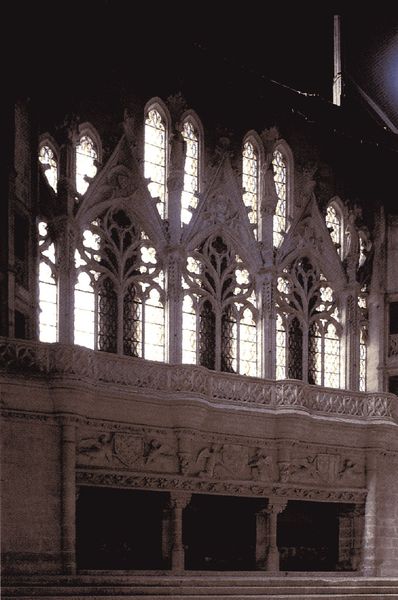
Titel: Poitiers, Herzogspalast, Kaminwand im großen Saal
Künstler: Guy de Dammartin
Standort: Poitiers (EU - F)
Schlagwörter: dunkel, schatten, bäume, blumen, fenster, glas, licht, schmuck, schwarz, säule, säulen, ornament, architektur, stein, brüstung, kirche, innen, gotik, engel, balkon, relief, arches, architecture, balcony, church, column, columns, ornate, religious, steps, white, window, black, dark, grey, interior, old, windows, ornamente, verzierung, geländer, innenansicht, stufen, lichteinfall, galerie, foto, fotografie, bögen, balustrade, dom, wappen, kirchenschiff, gotisch, spitzbögen, angel, angels, sky, stone, building, light, shadow, saint, glass, photo, sculpture, wings, bright, marble, maßwerk, antique, cathedral, dreiteilung, bricks, ceiling, art, england, gothic, shield, structure, carving, photograph, grave, archs, gebäüde, catherdral, holy, emblem, indoor, stained glass, fuck, carved, angelic, archetecture, seals, relgion, dpm, columbs